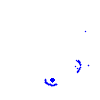
Particle: pion